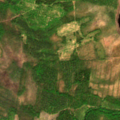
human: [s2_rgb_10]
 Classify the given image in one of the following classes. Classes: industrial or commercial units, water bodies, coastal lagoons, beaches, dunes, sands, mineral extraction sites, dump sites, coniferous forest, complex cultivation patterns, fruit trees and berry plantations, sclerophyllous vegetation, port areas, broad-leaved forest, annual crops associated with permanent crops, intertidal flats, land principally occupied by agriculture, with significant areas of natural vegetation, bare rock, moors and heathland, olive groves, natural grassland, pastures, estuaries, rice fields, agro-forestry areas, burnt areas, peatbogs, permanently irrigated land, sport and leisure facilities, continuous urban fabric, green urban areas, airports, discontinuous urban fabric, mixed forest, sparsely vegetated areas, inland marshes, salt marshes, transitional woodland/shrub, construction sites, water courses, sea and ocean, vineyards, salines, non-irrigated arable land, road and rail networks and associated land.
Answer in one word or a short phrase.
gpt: mixed forest, transitional woodland/shrub